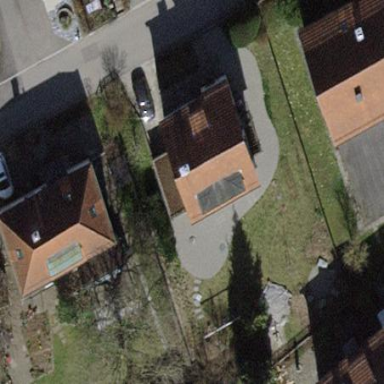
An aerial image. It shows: Building with tile roof.